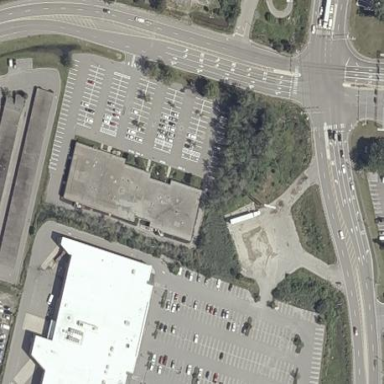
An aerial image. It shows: Retail building.